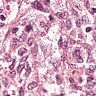
Metastatic tissue present: no